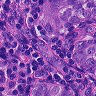
Metastatic tissue present: yes